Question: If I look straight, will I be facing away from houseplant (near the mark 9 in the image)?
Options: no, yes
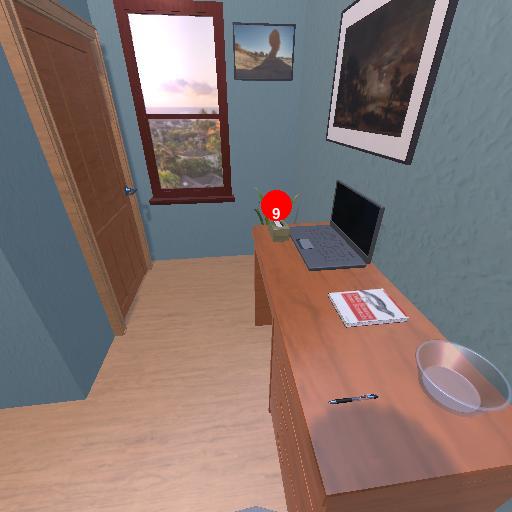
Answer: no